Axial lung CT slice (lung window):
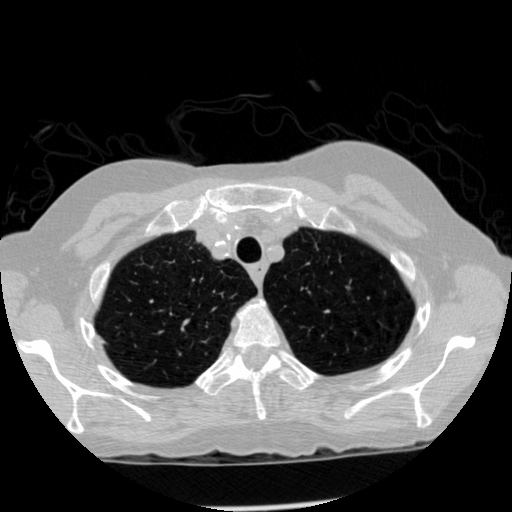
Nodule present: no